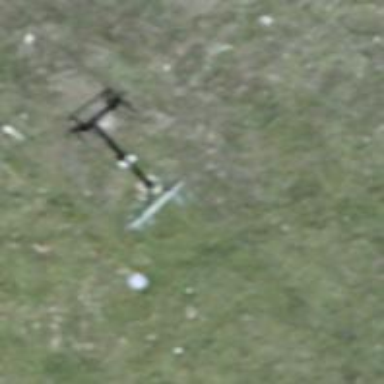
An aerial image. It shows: Pylon for aerialway.